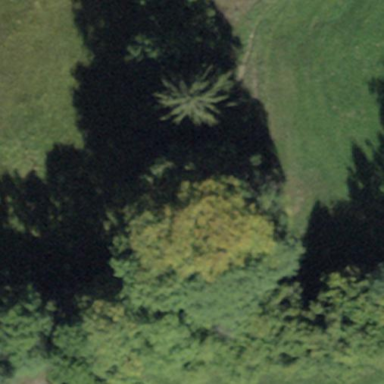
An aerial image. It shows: Forest area.